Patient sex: M
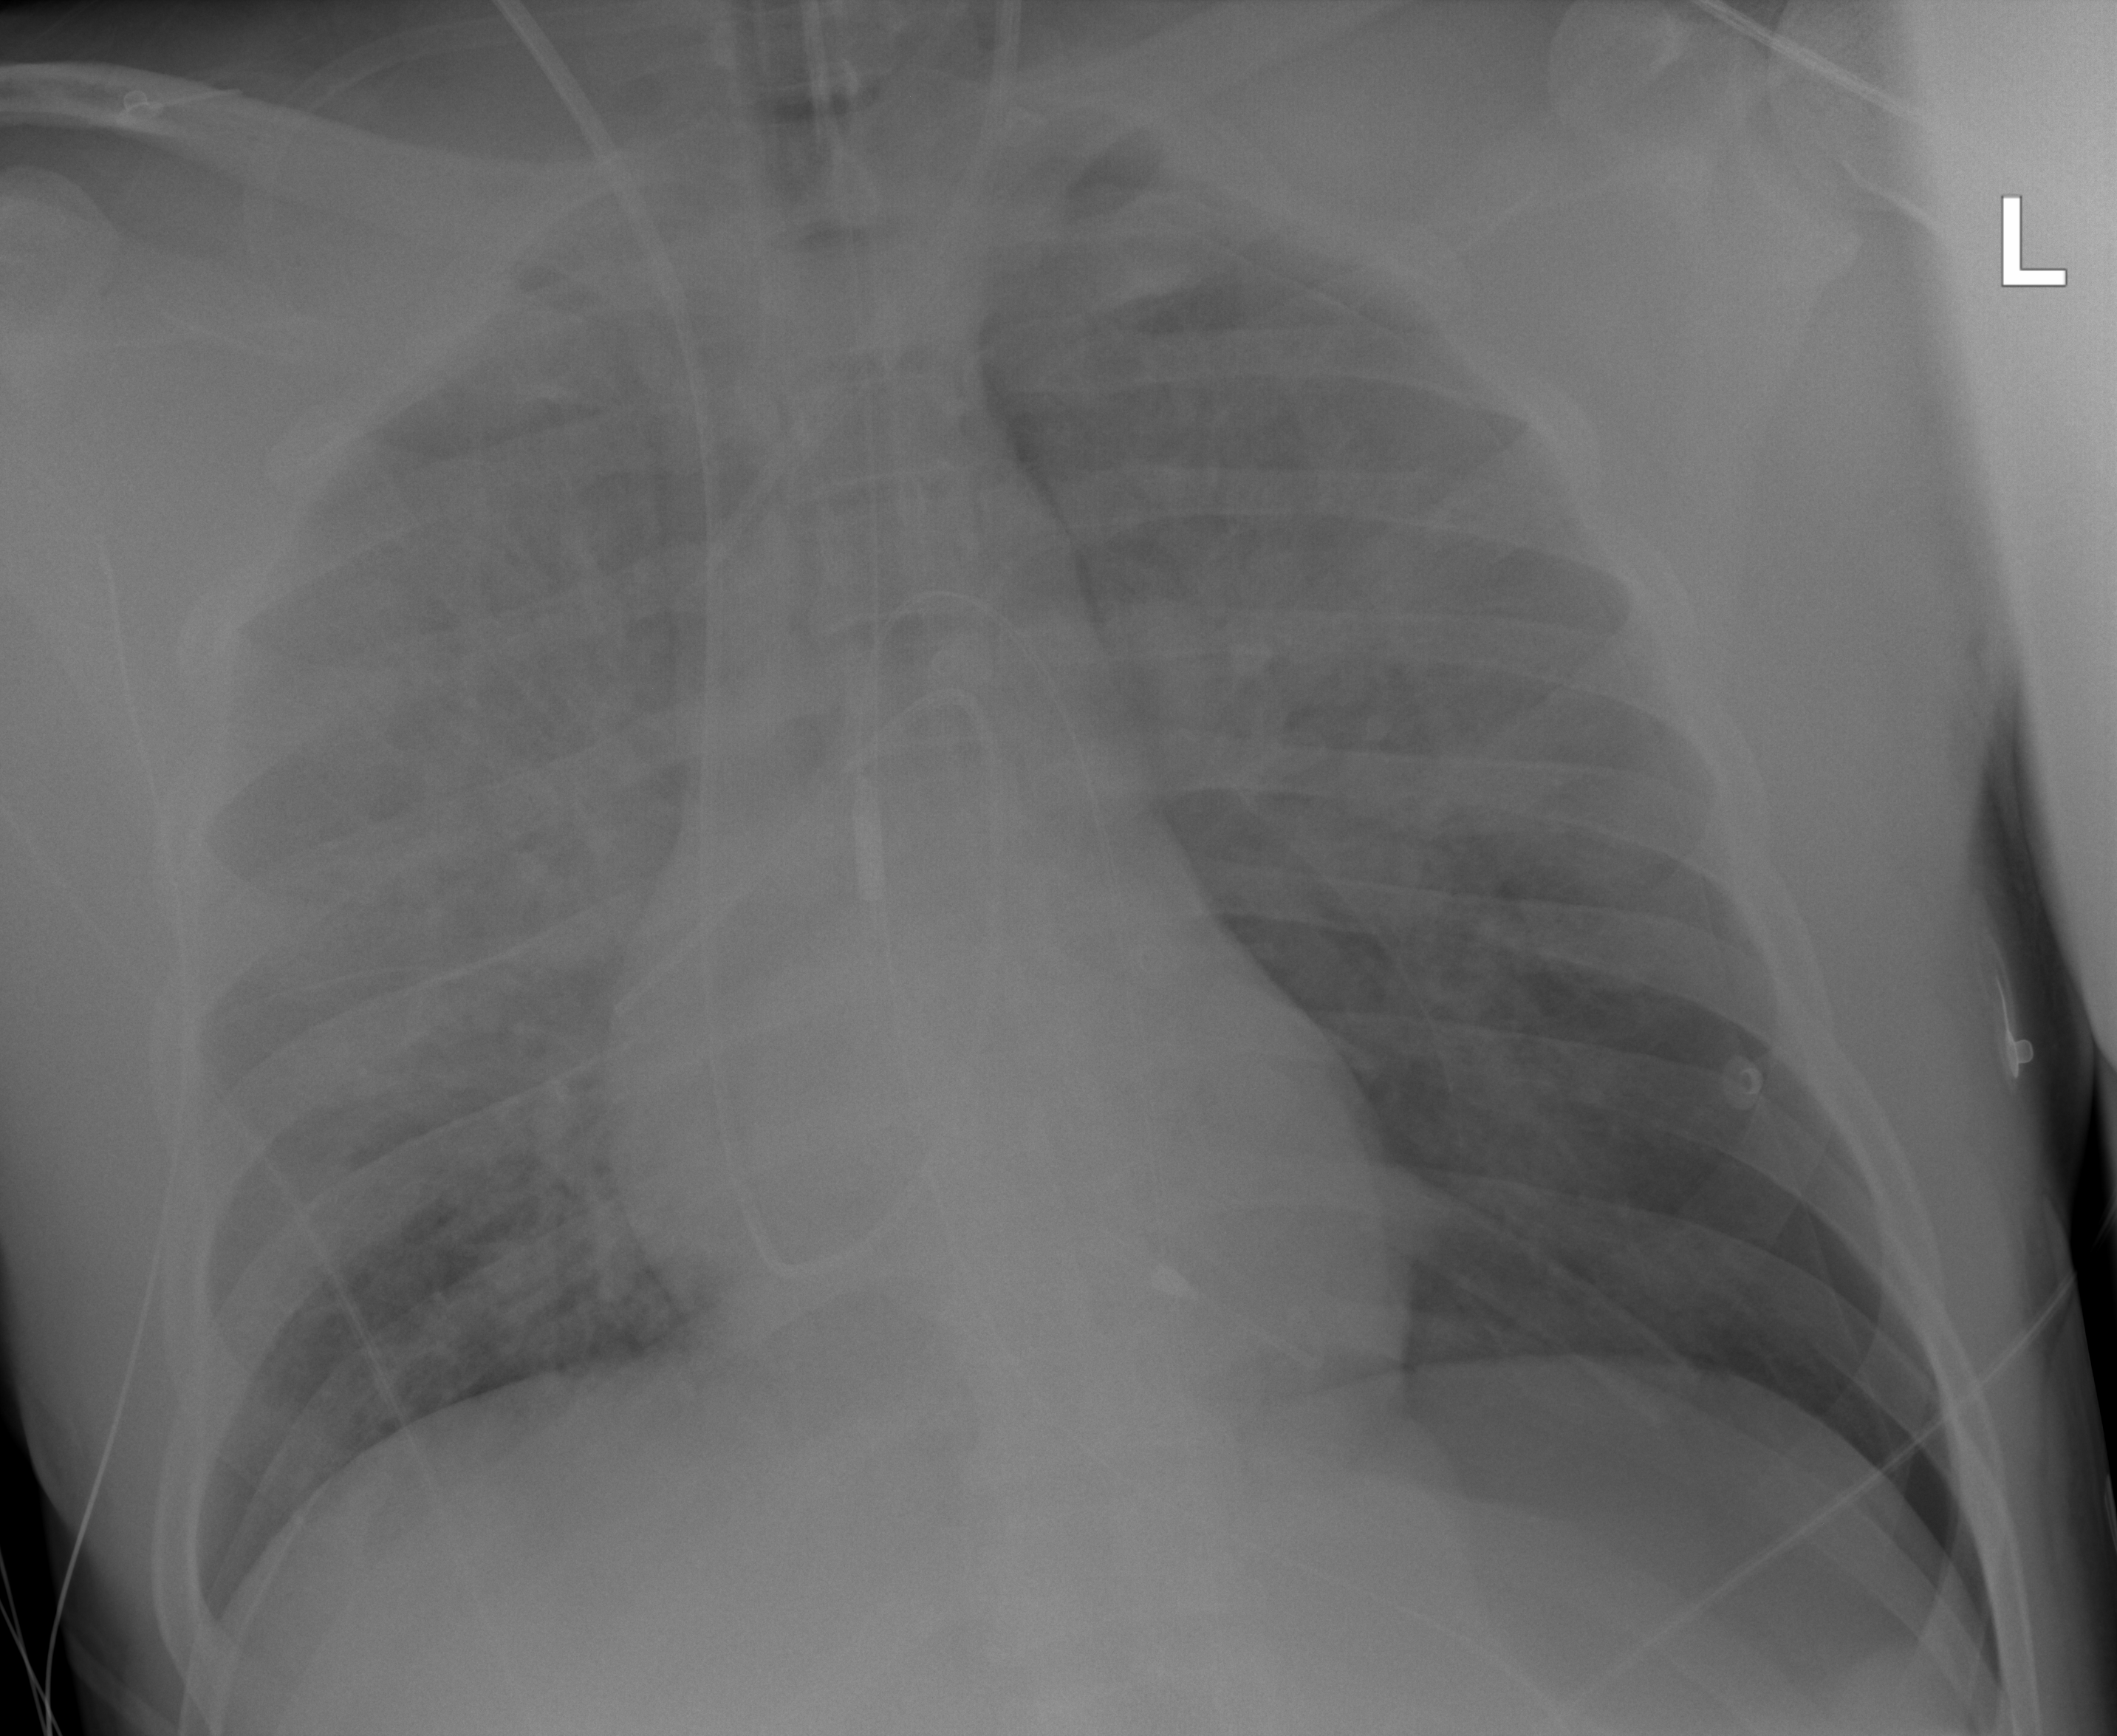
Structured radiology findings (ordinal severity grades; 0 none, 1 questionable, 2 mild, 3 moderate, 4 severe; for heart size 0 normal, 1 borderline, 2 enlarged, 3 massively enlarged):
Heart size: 0
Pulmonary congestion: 2
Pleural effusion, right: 0
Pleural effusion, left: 0
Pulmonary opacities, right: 2
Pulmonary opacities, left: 1
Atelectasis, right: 0
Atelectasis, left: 2